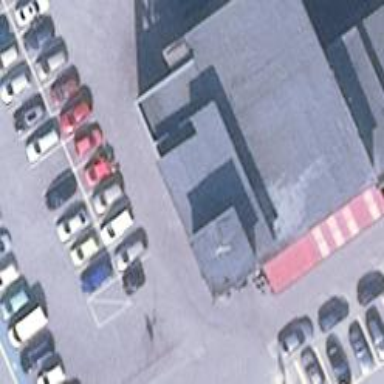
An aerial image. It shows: Car wash facility.